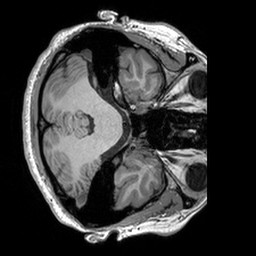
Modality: T1w
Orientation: axial
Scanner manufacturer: siemens
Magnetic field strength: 3 T
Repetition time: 2.53 s
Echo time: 0.00298 s